Question: In my app, any user can add an Ad and, in home screen, with all Ads showing up in a list view, I get info of every single Ad from the table of cars in firebase; but I want to show the profile images of this user by sending the user id and getting the image from users table.
My function to get data from firebase:
'''
Future<DocumentSnapshot> getAdData(String uid)async{
return await FirebaseFirestore.instance.collection('users').doc(uid).
get();
}
'''
My homescreen:
'''
import 'package:cargaaaalery/functions.dart';
import 'package:cloud_firestore/cloud_firestore.dart';
import 'package:flutter/cupertino.dart';
import 'package:flutter/material.dart';
import 'package:firebase_auth/firebase_auth.dart';
import 'globalVar.dart';
class HomeScreen extends StatefulWidget {
@override
_HomeScreenState createState() => _HomeScreenState();
}
class _HomeScreenState extends State<HomeScreen> {
FirebaseAuth auth = FirebaseAuth.instance;
String? username;
String? userNumber;
String? carPrice;
String? carModel;
String? description;
String? urlImage;
String? carLocation;
String? carColor;
QuerySnapshot? cars;
// DocumentSnapshot? users;
String? usersImg;
CarMethods carobj = new CarMethods();
dynamic carUserId;
Future<bool?> showDialogForAddingData() async {
return showDialog(
context: context,
barrierDismissible: false,
builder: (BuildContext context) {
return AlertDialog(
title: Text(
"post a new AD",
style: TextStyle(
fontSize: 22, fontFamily: "Bebas", letterSpacing: 2),
),
content: SingleChildScrollView(
child: Column(
mainAxisSize: MainAxisSize.min,
children: [
TextField(
decoration: InputDecoration(hintText: "Enter your number"),
onChanged: (val) {
userNumber = val;
},
),
SizedBox(
height: 5,
),
TextField(
decoration:
InputDecoration(hintText: "Enter your car price"),
onChanged: (val) {
carPrice = val;
},
),
SizedBox(
height: 5,
),
TextField(
decoration:
InputDecoration(hintText: "Enter your car name"),
onChanged: (val) {
carModel = val;
},
),
SizedBox(
height: 5,
),
TextField(
decoration:
InputDecoration(hintText: "Enter your car Color"),
onChanged: (val) {
carColor = val;
},
),
SizedBox(
height: 5,
),
TextField(
decoration:
InputDecoration(hintText: "Enter your car description"),
onChanged: (val) {
description = val;
},
),
SizedBox(
height: 5,
),
TextField(
decoration:
InputDecoration(hintText: "Enter your car Image"),
onChanged: (val) {
urlImage = val;
},
),
SizedBox(
height: 5,
),
TextField(
decoration:
InputDecoration(hintText: "Enter your car Location"),
onChanged: (val) {
carLocation = val;
},
),
SizedBox(
height: 5,
),
],
),
),
actions: [
ElevatedButton(
onPressed: () {
Navigator.pop(context);
},
child: Text("Cancel"),
),
ElevatedButton(
onPressed: () {
Map<String, dynamic> carData = {
'username': getUsername,
'uId': userId,
'userNumber': this.userNumber,
'carPrice': this.carPrice,
'carModel': this.carModel,
'carLocation': this.carLocation,
'carColor': this.carColor,
'description': this.description,
'urlImage': this.urlImage,
'imgPro': userImageUrl,
'time': DateTime.now(),
};
carobj.addData(carData).then((value) {
print("data add successfuly");
Navigator.push(context,
MaterialPageRoute(builder: (context) {
return HomeScreen();
}));
}).catchError((onError) {
print(onError);
});
},
child: Text("Add Now"),
),
],
);
});
}
getimage()async{
await carobj.getAdData(carUserId).then((res){
setState(() {
usersImg=(res.data() as Map)['imgPro'].toString();
});
});
}
getMyData() async {
await FirebaseFirestore.instance
.collection('users')
.doc(userId)
.get()
.then((result) {
setState(() {
userImageUrl = result.data()!['imgPro'];
getUsername = result.data()!['username'];
});
});
}
@override
void initState() {
super.initState();
userId = FirebaseAuth.instance.currentUser!.uid;
userEmail = FirebaseAuth.instance.currentUser!.email!;
print("userid is $userId and email is $userEmail");
carobj.getData().then((results) {
setState(() {
cars = results;
});
});
getMyData();
}
@override
Widget build(BuildContext context) {
Widget? showCarsList() {
if (cars != null) {
return ListView.builder(
itemCount: cars!.docs.length,
padding: EdgeInsets.all(8),
itemBuilder: (context,index) {
carUserId= (cars!.docs[index].data() as Map)['uId'];
getimage();
return Card(
child: Column(
children: [
ListTile(
leading:GestureDetector(
onTap: (){},
child: Container(
width: 60,
height:60,
decoration: BoxDecoration(
shape: BoxShape.circle,
image: DecorationImage(
image: NetworkImage(
((usersImg!)),scale: 0.9),
fit:BoxFit.fill
)
),
),
) ,
title: GestureDetector(
onTap: (){
},
child: Text((cars!.docs[index].data() as Map)['username'].toString()),
),
subtitle: GestureDetector(
onTap: (){},
child:
Row(
children: [
((cars!.docs[index].data() as Map)['carLocation'] != null)
? Text((cars!.docs[index].data() as Map)['carLocation'] ,
style:TextStyle(color: Colors.black.withOpacity(0.6))
):Text("unknown" ,
style:TextStyle(color: Colors.black.withOpacity(0.6))
),
SizedBox(width: 4.0,),
Icon(Icons.location_pin,color: Colors.grey,)
],
),
),
trailing:
(cars!.docs[index].data() as Map)['uId']==userId?
Row(
mainAxisSize: MainAxisSize.min,
children: [
GestureDetector(
onTap: (){
},
child: Icon(Icons.edit),
),
SizedBox(width: 20,),
GestureDetector(
onDoubleTap: (){
},
child: Icon(Icons.delete_forever),
),
],
):
Row( mainAxisSize: MainAxisSize.min,
children: [],
)
,
)
],
),
);
},
);
}
}
return Scaffold(
appBar: AppBar(
leading: IconButton(
icon: Icon(Icons.refresh, color: Colors.white),
onPressed: () {},
),
actions: [
TextButton(
onPressed: () {},
child: Padding(
padding: EdgeInsets.all(10),
child: Icon(
Icons.person,
color: Colors.white,
),
)),
TextButton(
onPressed: () {},
child: Padding(
padding: EdgeInsets.all(10),
child: Icon(
Icons.search,
color: Colors.white,
),
)),
TextButton(
onPressed: () {},
child: Padding(
padding: EdgeInsets.all(10),
child: Icon(
Icons.login_outlined,
color: Colors.white,
),
))
],
flexibleSpace: Container(
decoration: BoxDecoration(
gradient: LinearGradient(
colors: [Colors.blueAccent, Colors.redAccent])),
),
title: Text("home page"),
),
body: Center(
child: showCarsList(),
),
floatingActionButton: FloatingActionButton(
tooltip: 'add post',
child: Icon(Icons.add),
onPressed: () {
showDialogForAddingData();
},
),
);
}
}
'''
Where I get image (from home screen code):
'''
getimage()async{
await carobj.getAdData(carUserId).then((res){
setState(() {
usersImg=(res.data() as Map)['imgPro'].toString();
});
});
}
'''
Where I set image to listview (from home screen code):
'''
@override
Widget build(BuildContext context) {
Widget? showCarsList() {
if (cars != null) {
return ListView.builder(
itemCount: cars!.docs.length,
padding: EdgeInsets.all(8),
itemBuilder: (context,index) {
carUserId= (cars!.docs[index].data() as Map)['uId'];
getimage();
return Card(
child: Column(
children: [
ListTile(
leading:GestureDetector(
onTap: (){},
child: Container(
width: 60,
height:60,
decoration: BoxDecoration(
shape: BoxShape.circle,
image: DecorationImage(
image: NetworkImage(
((usersImg!)),scale: 0.9),
fit:BoxFit.fill
)
),
),
) ,
'''
Output of the code:

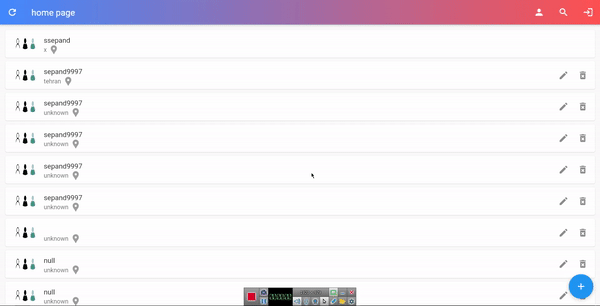
Answer: You're getting the behaviour because you are calling 'setState' in the build method. This causes the 'build' method to get called again and it makes the network request and calls the 'build' method again...
You can fix this by using a <URL> to get the data. Follow these steps:
1. Update the getimage method to return the image url instead of changing the state:
'''
Future<String> getimage() async {
var res = await carobj.getAdData(carUserId);
return (res.data() as Map)['imgPro'].toString();
}
'''
1. Declare a variable _imageFuture to hold the result of the getimage network request:
'''
Future<String> _imageFuture;
'''
1. Assign the getimage method to _imageFuture in the initState:
'''
@override
void initState() {
...
_imageFuture = getimage();
}
'''
1. Update the ListTile to use a FutureBuilder which gets the image from the _imageFuture Future:
'''
ListTile(
leading:GestureDetector(
onTap: (){},
child: FutureBuilder<String>(
future: _imageFuture,
builder: (context, AsyncSnapshot<String> snapshot) {
if (snapshot.data == null) {
return Center(child: CircularProgressIndicator());
} else {
String usersImg = snapshot.data;
return Container(
width: 60,
height:60,
decoration: BoxDecoration(
shape: BoxShape.circle,
image: DecorationImage(
image: NetworkImage(
((usersImg!)),scale: 0.9),
fit:BoxFit.fill
)
),
),
);
}
}
),
),
)
'''